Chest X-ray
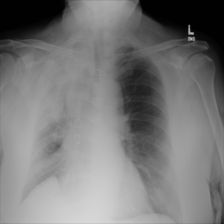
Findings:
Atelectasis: negative
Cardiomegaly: negative
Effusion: negative
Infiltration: negative
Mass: negative
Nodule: negative
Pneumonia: negative
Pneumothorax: negative
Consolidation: negative
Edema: negative
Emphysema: negative
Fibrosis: negative
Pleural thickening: negative
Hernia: negative